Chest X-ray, PA view. Patient: 27 years old, sex M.
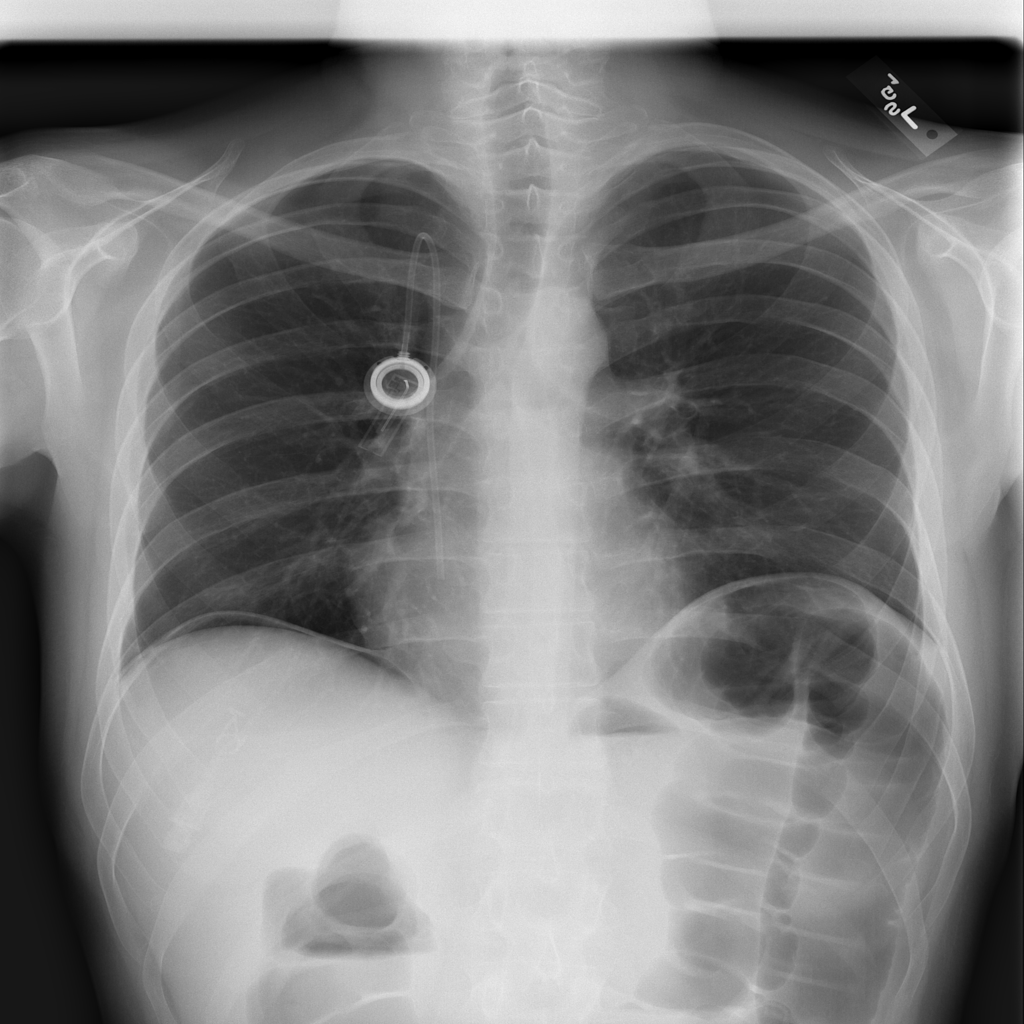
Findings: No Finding